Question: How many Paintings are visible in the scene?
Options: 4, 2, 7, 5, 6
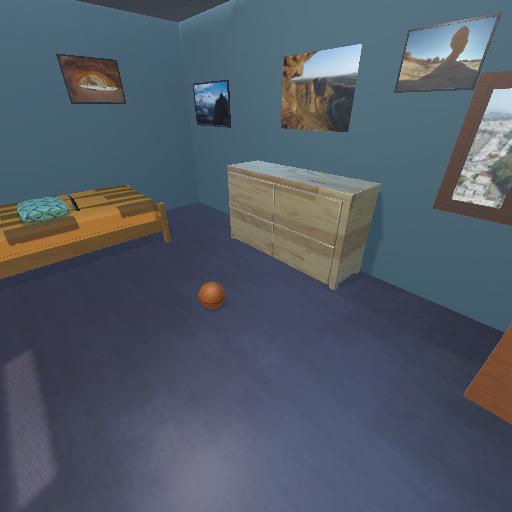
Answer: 4